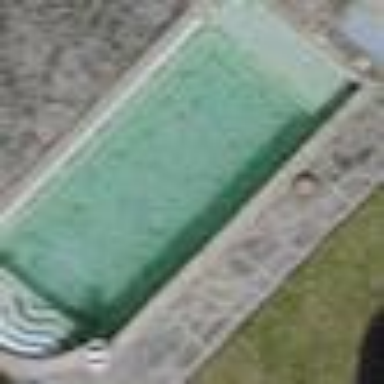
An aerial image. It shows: Swimming pool located in leisure land.